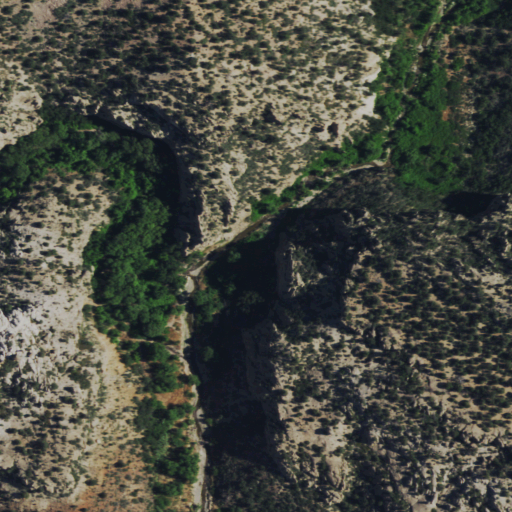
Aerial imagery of valley in Utah named Pine Park Canyon containing shrub, evergreen forest, woody wetlands, and herbaceous wetlands